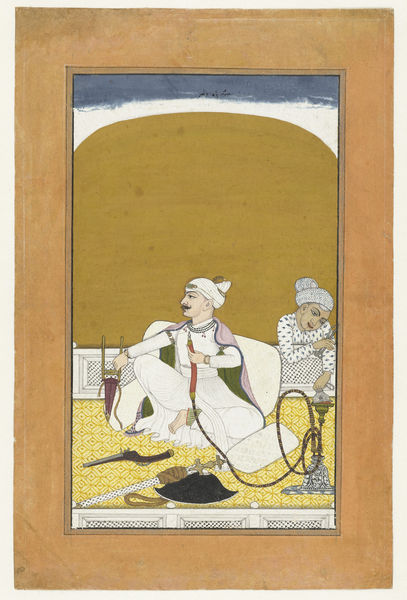
Titel: Portret van Sukhjivan Khan
Standort: Amsterdam
Institution: Rijksmuseum
Schlagwörter: himmel, mann, umhang, menschen, frau, schmuck, zaun, bart, hügel, boden, farben, mauer, handarbeit, orient, fliesen, schwert, waffe, werkzeug, turban, pistole, shisha, wasserpfeife, 남자가 이상한 기구를 사용 중이다.